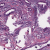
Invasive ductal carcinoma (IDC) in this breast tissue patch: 1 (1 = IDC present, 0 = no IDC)